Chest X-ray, PA view. Patient: 13 years old, sex F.
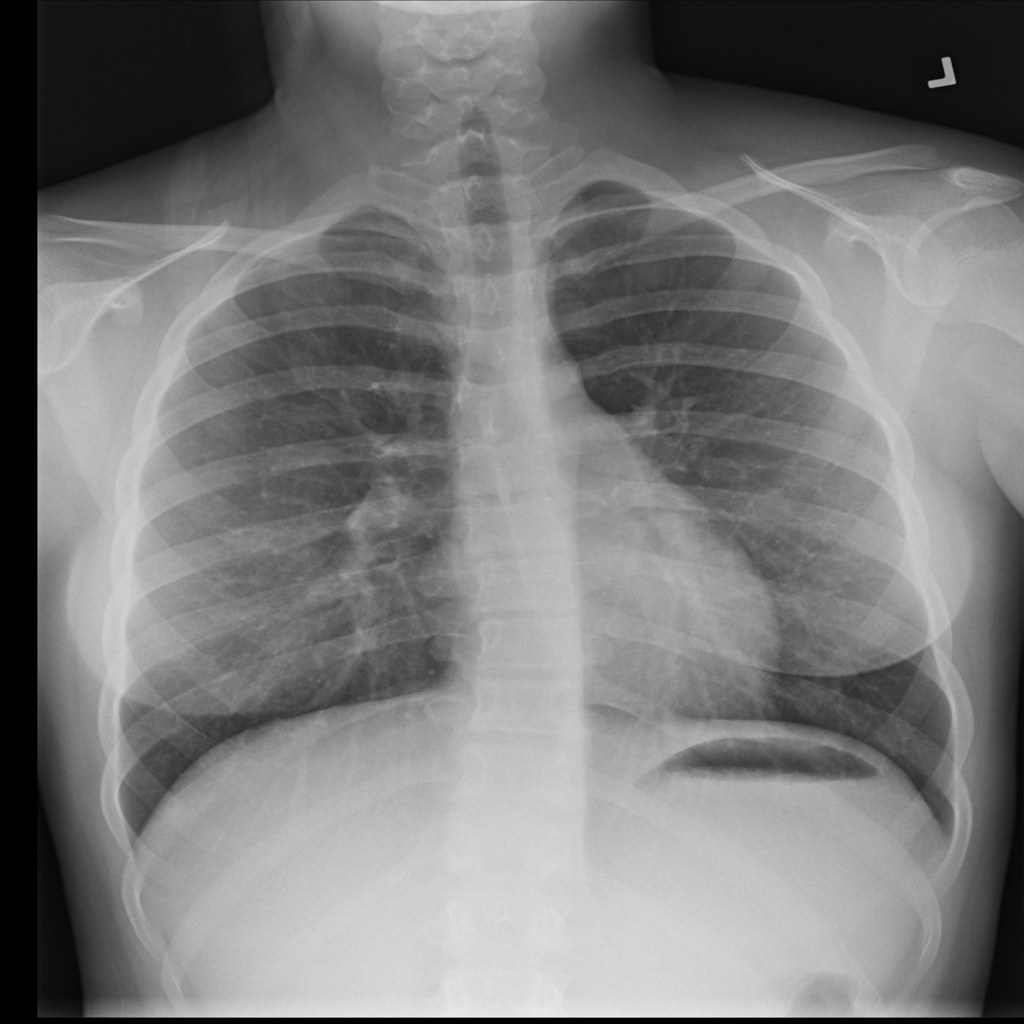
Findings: No Finding